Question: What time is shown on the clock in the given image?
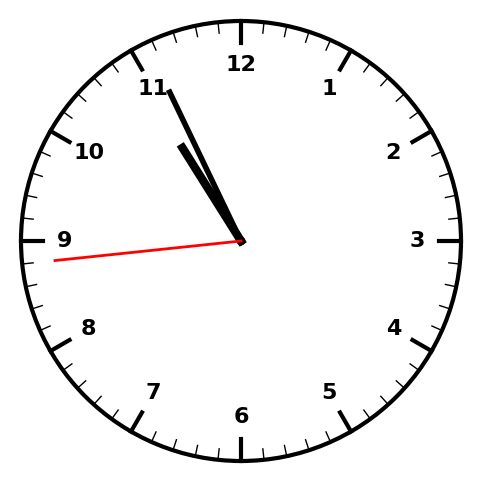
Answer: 10:55:44